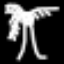
Label: palm tree